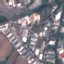
Land use / land cover class: Industrial